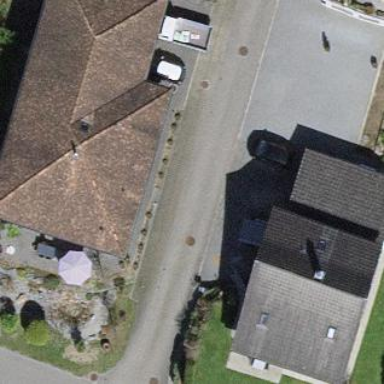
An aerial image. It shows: Building with tiled roof.